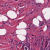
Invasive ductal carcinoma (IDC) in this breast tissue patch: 0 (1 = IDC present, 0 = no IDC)